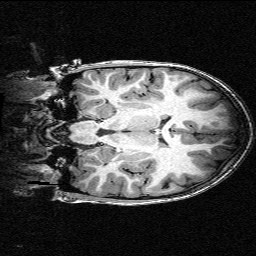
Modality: T1w
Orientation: coronal
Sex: female